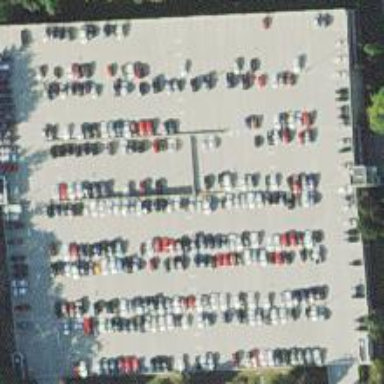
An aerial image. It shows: Multi-storey parking building.